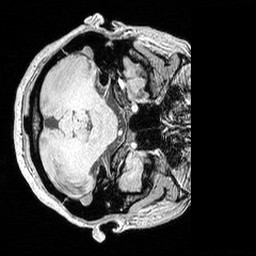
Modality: MP2RAGE
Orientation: axial
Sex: female
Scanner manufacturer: siemens
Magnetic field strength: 3 T
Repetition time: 5 s
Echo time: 0.00292 s